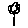
Label: flower